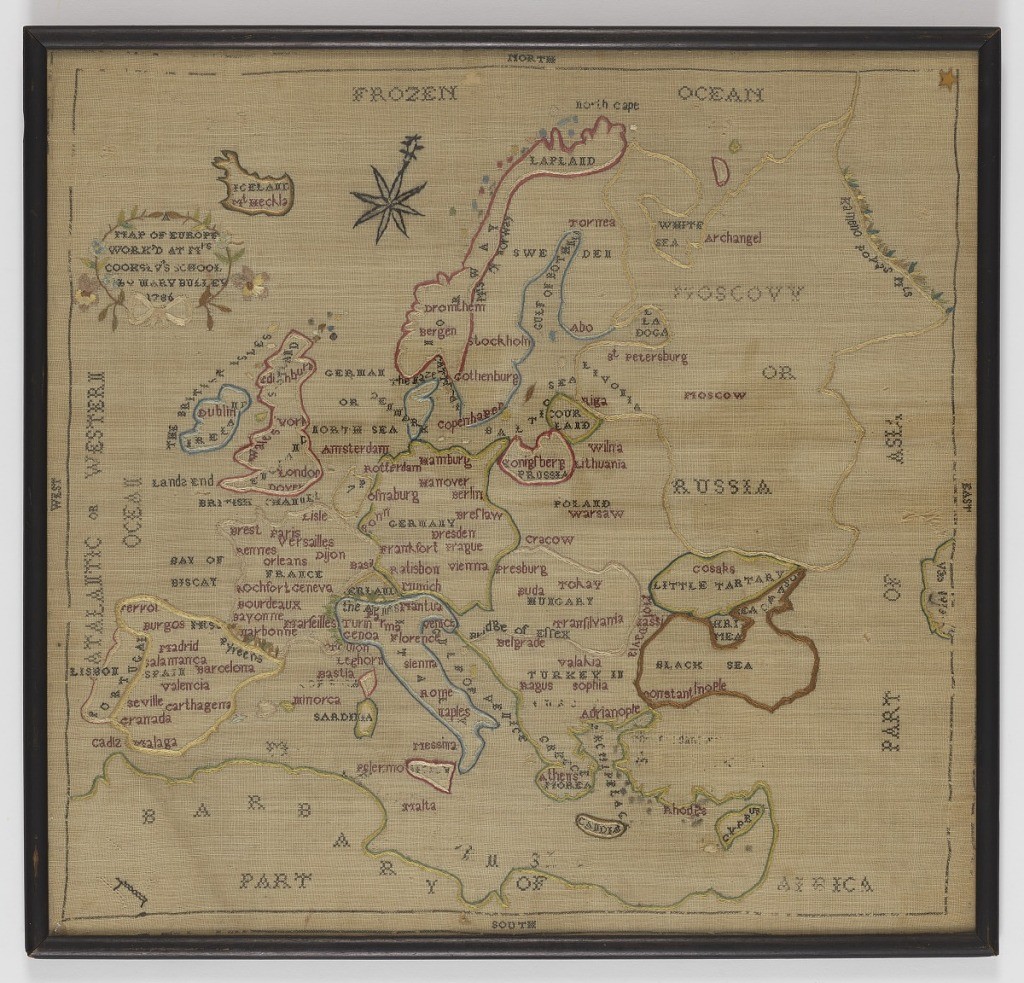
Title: Sampler
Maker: Mary Bulley, English
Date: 1786
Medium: linen, silk Technique: embroidered in stem, cross and satin stitch
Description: Map of Europe embroidered in colored silks on bolting cloth.